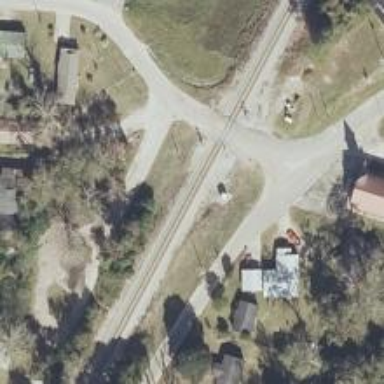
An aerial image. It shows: Level crossing with lights at the railway.